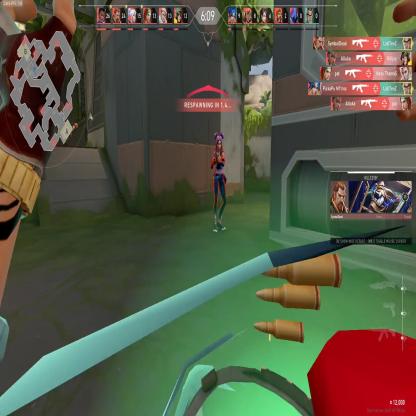
Label: enemy